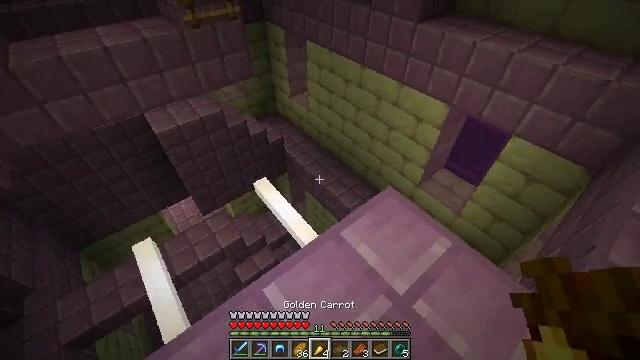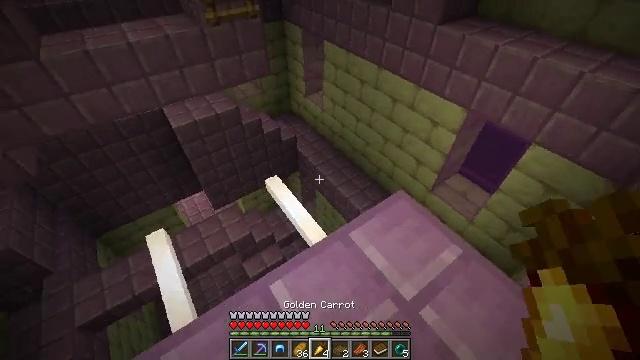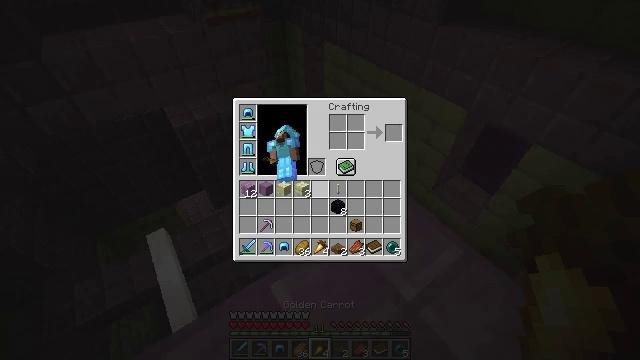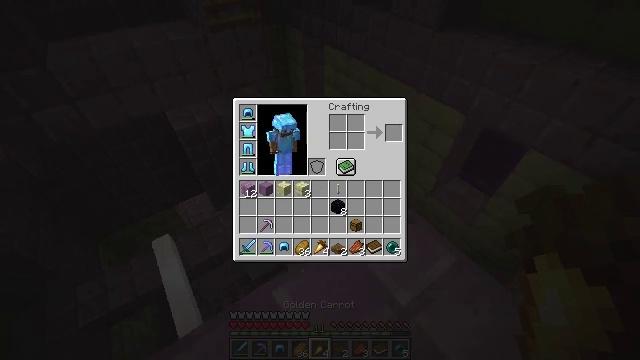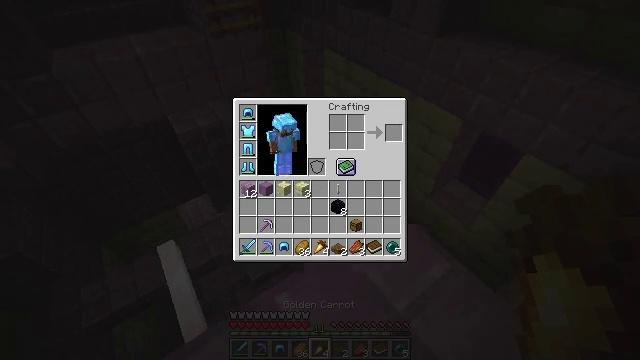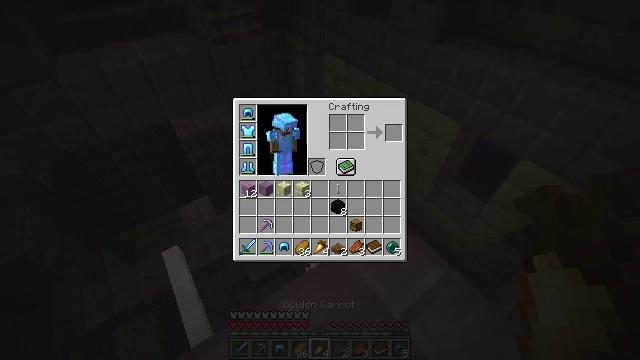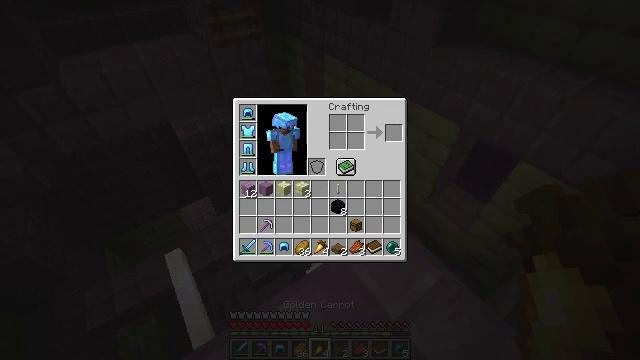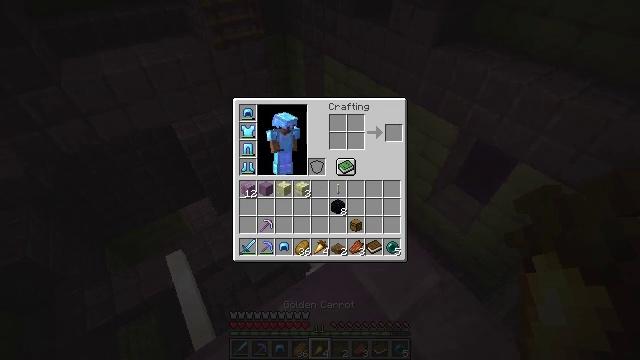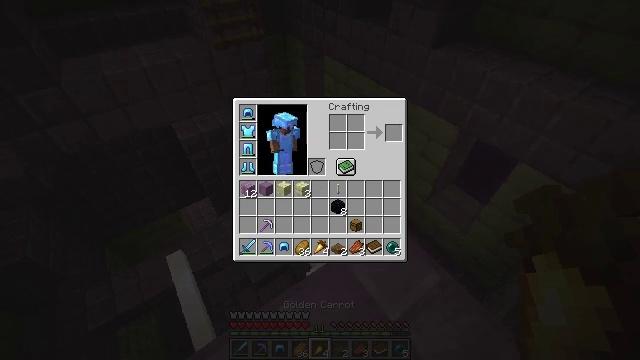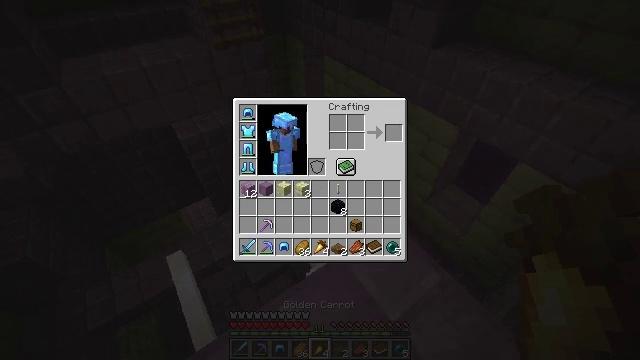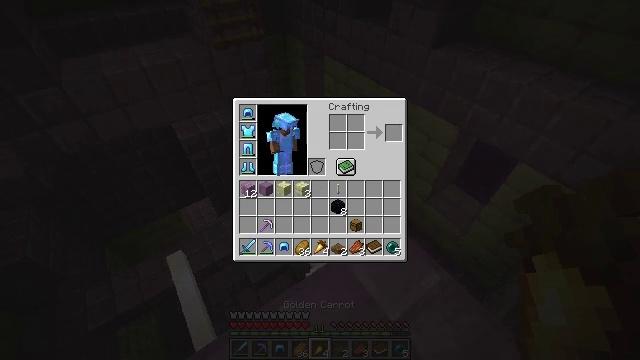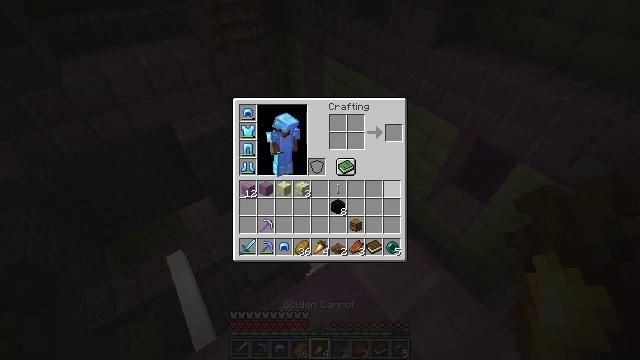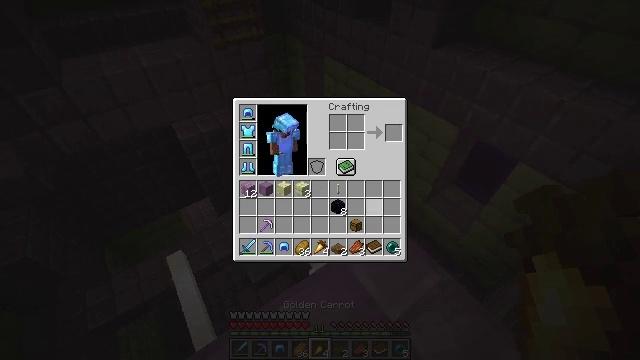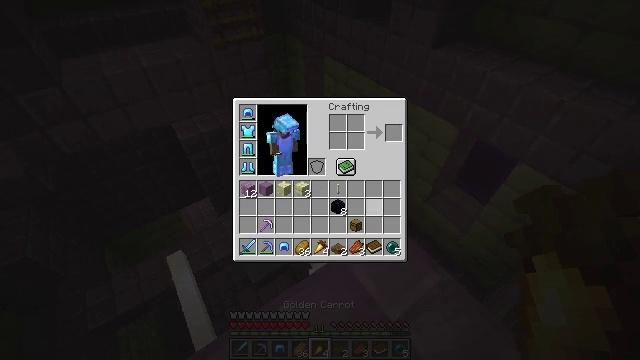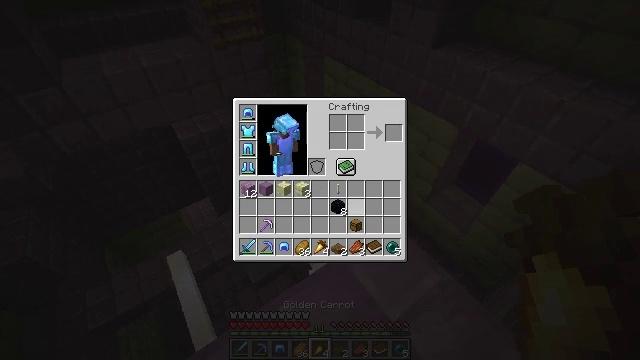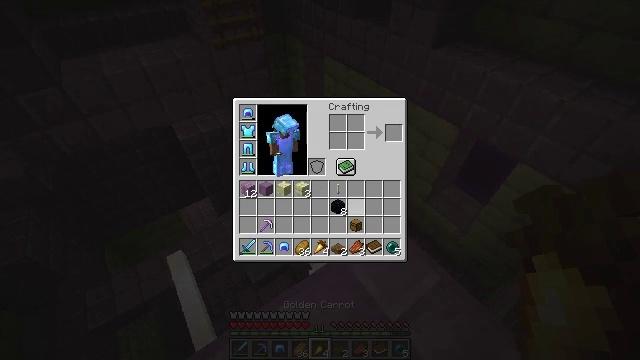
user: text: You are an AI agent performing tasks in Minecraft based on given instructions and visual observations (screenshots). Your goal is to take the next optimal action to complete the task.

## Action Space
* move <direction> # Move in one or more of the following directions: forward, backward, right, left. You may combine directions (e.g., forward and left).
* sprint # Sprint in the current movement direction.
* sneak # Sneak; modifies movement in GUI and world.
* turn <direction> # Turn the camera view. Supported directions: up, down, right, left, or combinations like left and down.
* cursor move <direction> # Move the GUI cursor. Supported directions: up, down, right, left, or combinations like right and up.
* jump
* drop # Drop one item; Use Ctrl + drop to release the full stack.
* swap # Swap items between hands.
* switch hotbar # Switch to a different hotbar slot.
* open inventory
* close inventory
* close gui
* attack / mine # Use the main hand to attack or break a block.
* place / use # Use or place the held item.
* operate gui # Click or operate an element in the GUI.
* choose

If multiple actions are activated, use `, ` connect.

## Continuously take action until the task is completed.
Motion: motion action
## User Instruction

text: Break the end rod from its place.
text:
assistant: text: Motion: sneak, turn left
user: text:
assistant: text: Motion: sneak, open inventory
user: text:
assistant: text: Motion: sneak, open inventory
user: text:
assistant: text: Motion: sneak, cursor move right and up, open inventory
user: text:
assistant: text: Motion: cursor move right and up
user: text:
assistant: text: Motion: cursor move right
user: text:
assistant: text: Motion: cursor move right
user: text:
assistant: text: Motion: no_op
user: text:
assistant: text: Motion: cursor move down
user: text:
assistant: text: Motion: cursor move left and down
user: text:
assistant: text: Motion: cursor move left and down
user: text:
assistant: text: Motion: cursor move left and down
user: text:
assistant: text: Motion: cursor move left
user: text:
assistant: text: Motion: no_op
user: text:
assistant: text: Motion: cursor move left
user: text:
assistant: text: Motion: cursor move left
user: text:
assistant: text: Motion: no_op
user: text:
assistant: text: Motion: no_op
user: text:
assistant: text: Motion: no_op
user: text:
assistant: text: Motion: no_op
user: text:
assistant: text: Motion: no_op
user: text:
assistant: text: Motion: no_op
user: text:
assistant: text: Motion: cursor move left
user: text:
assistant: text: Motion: cursor move left
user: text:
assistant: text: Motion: cursor move left
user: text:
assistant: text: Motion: no_op
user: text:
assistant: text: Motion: no_op
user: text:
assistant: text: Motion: sneak
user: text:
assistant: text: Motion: sneak, cursor move down
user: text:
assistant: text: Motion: sneak, cursor move down